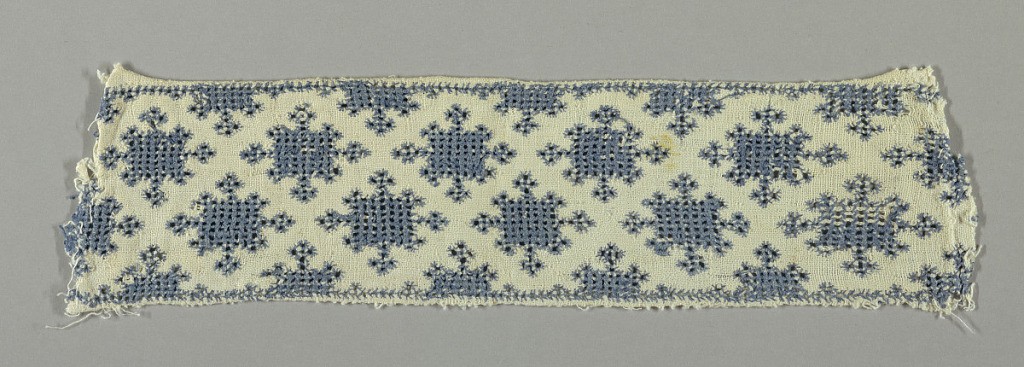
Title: Fragment
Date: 16th–17th century
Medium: linen Technique: withdrawn element work
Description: Fragment of a band in white with a blue embroidered snowflake pattern.